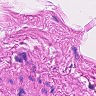
Metastatic tissue present: no